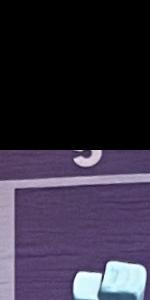
Label: Empty